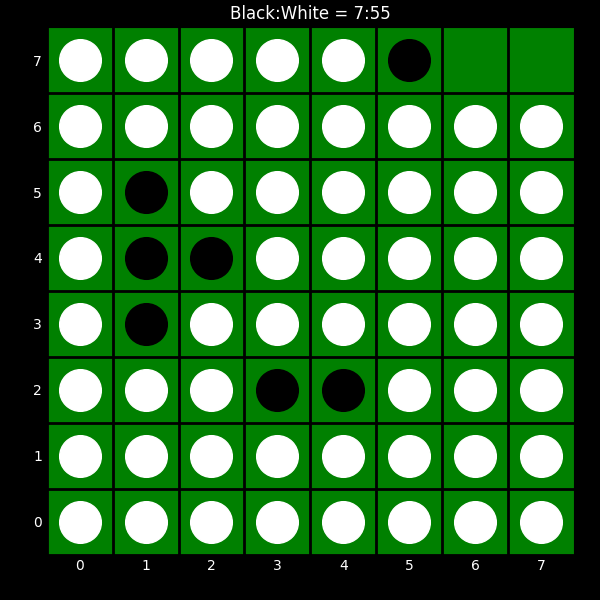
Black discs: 7
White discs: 55